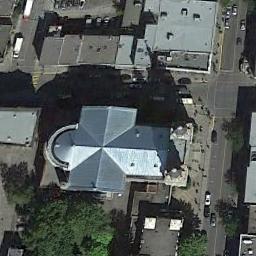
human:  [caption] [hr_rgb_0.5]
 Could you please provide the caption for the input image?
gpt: The church with two towers and the rest of the church has a cross-shaped sloping roof .

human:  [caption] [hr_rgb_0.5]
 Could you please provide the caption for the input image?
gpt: There is a church next to some buildings with a road passed by .

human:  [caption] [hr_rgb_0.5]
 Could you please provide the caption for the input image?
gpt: This is a church, Made up of blue and white roofs .

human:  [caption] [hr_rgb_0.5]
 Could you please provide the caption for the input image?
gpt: A church with a gray roof, The main house of the church has a cross-shaped roof, There are many buildings around the church, And many roads and trees .

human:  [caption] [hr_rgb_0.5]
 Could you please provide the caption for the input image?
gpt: There are many cars on the road near the church .